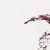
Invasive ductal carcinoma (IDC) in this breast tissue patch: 0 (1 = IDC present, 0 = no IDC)